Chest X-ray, AP view. Patient: 59 years old, sex M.
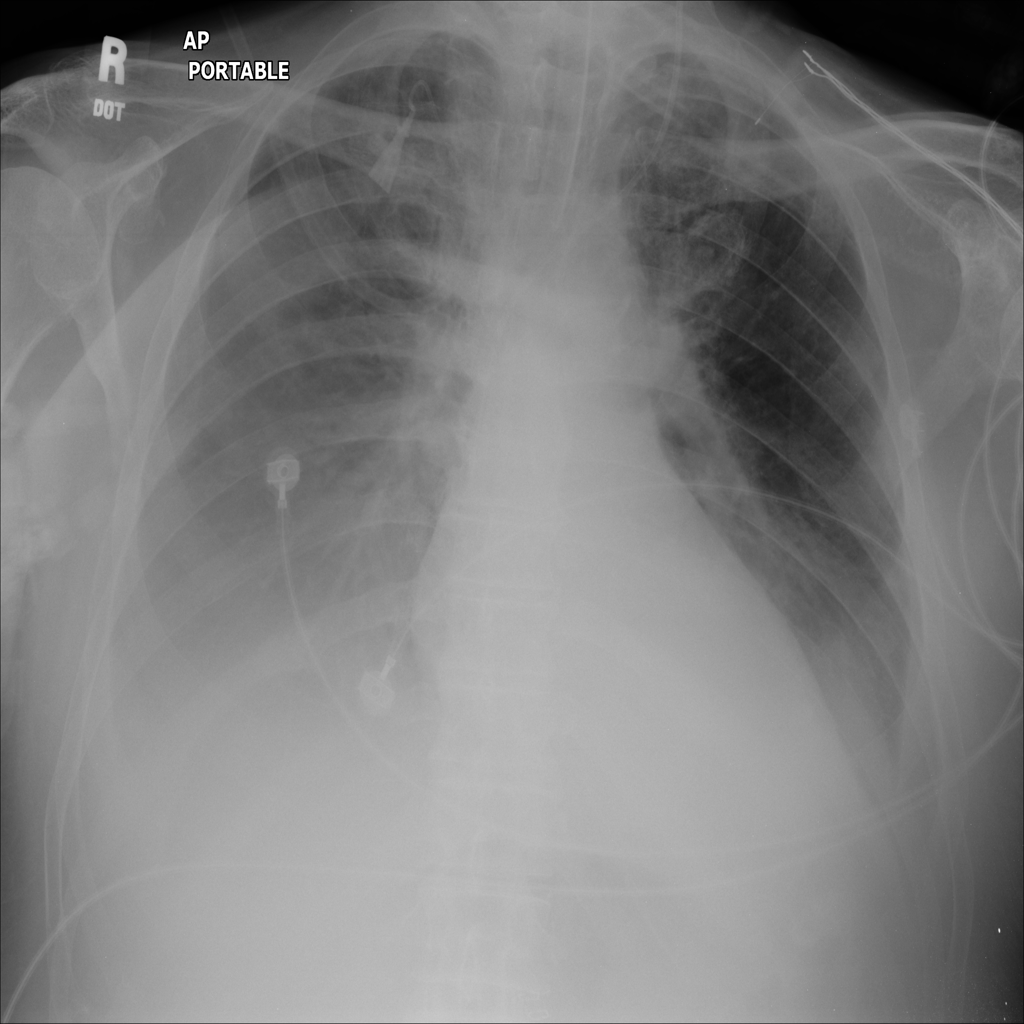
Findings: Consolidation